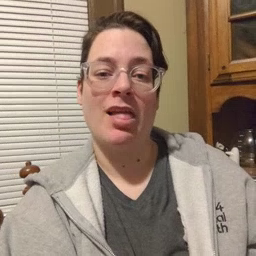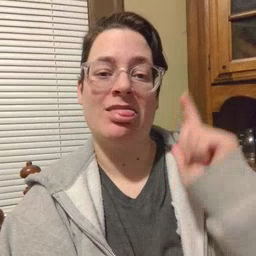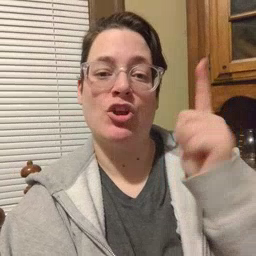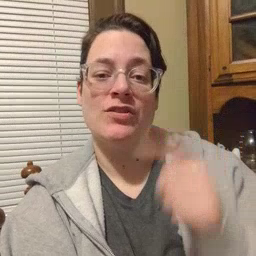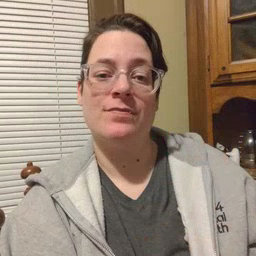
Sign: later